Question: I am coding a record-keeping program in C using binary file handling. I am using Code::Blocks, with gcc to compile my C program on Windows 8.
When the program reaches to the following block, an error-message appears:

My code:
'''
int dispaly(student record[], int count)
{
/*
This is what structure 'student' looks like:
int id;
char name[200], phone[20], address[200], cclass[50];
char sec[20], roll[50], guardian_name[200], relation[200] ;
char p2_colg[100], slc_school[200];
float plus2_percent, slc_percent;
struct date dob;
struct date enr_date;
struct date looks like
int day, month, year;
*/
printf("Reached"); /*Program Runs Fine upto here*/
int i = 0;
for(i=0; i<count; i++)
{
printf("
Id: %d Phone: %s
Name: %s
Address: %s"
"
Class: %s Section: %s
Roll: %s
Guardian Name: %s Relation:%s"
"
Plus-Two in: %s Percentage:%f
SLC School: %s Percentage: %f"
"
Date Of Birth(mm/dd/yyyy): %d/%d/%d"
"
Enrolled in (mm/dd/yyyy): %d/%d/%d
---------------------------------------
", record[i].id, record[i].name, record[i].address
, record[i].cclass, record[i].sec, record[i].roll, record[i].guardian_name, record[i].relation, record[i].p2_colg
, record[i].plus2_percent, record[i].slc_school, record[i].slc_percent, record[i].dob.month, record[i].dob.day, record[i].dob.year
, record[i].enr_date.month, record[i].enr_date.day, record[i].enr_date.year);
}
getch();
return 0;
}
'''
The program compiles without any errors or warnings.
What's going on?
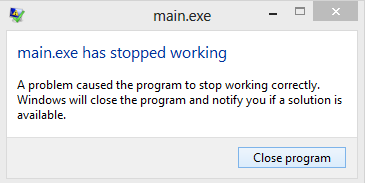
Answer: Hard to tell exactly what crashed without looking at the exact data in your array, but you forgot "phone" in the arguments list to printf, which could certainly result in a crash inside printf.